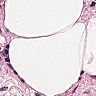
Metastatic tissue present: no